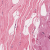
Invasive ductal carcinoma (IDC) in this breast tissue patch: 0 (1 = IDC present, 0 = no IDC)